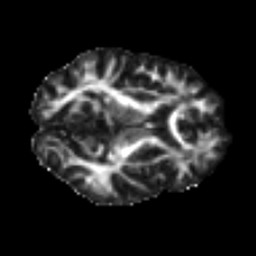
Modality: FA
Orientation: axial
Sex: female
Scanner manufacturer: ge
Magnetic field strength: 3 T
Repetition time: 7 s
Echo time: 0.08 s